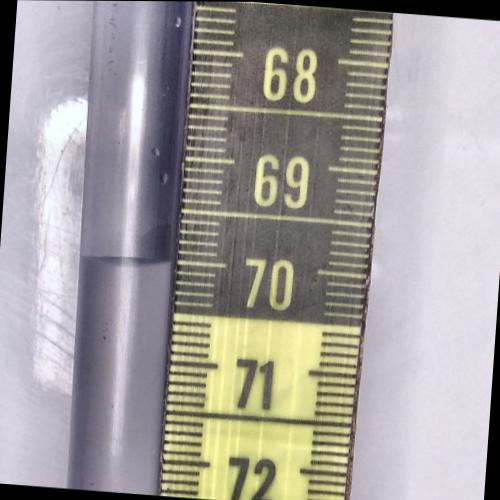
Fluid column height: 70.0 cm